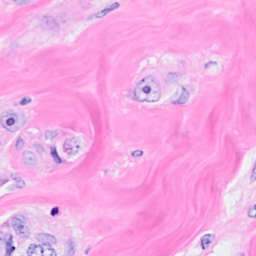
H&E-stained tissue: Breast